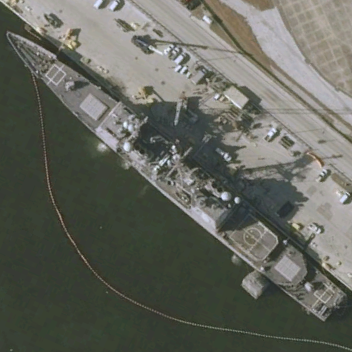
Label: cruiser